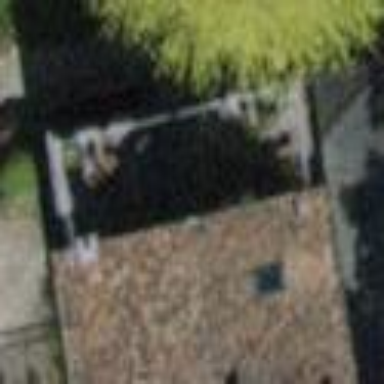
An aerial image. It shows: Semidetached house with gabled roof.